Question: I'm following Squeak by example
<URL>
I'm stuck with
"Type a class comment for SBECell and accept it; you can always improve it
later."
I typed a comment but I can see no way to accept it ! Alt-click doesn't work as usual (I'm on Windows). I think Smalltalk IDE is weird that may explain why I did give up many times no offense meant but tutorial should then be more explicit for complete newbies like me !

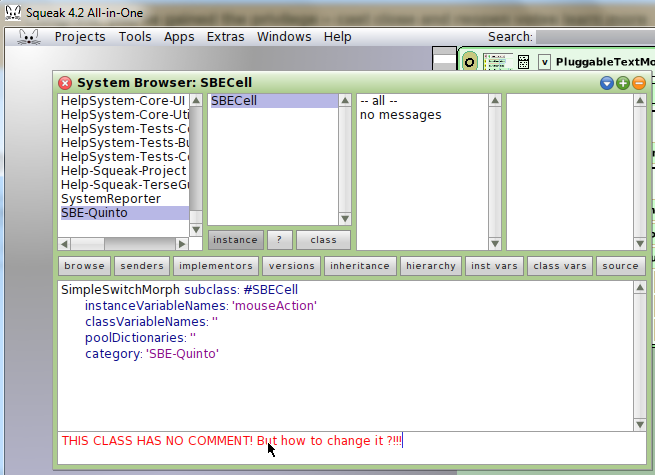
Answer: In order to edit a class comment in the Squeak Browser click on the button between the and buttons.
I'm sorry you're having difficulties learning Squeak. You may have more luck following the instructions in <URL> version of the book is more up to date than the Squeak version.